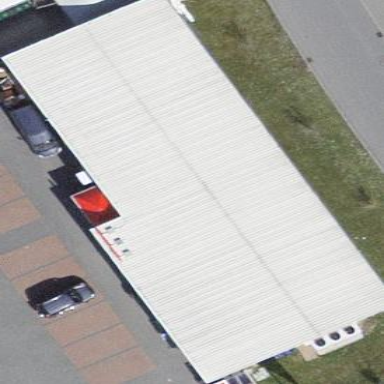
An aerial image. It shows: Supermarket building.